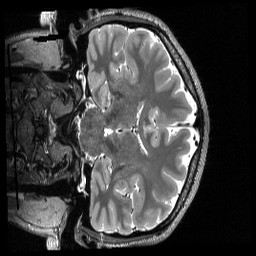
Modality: T2w
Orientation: coronal
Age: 23
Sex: male
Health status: healthy
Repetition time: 3.2 s
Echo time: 0.563 s